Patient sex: F
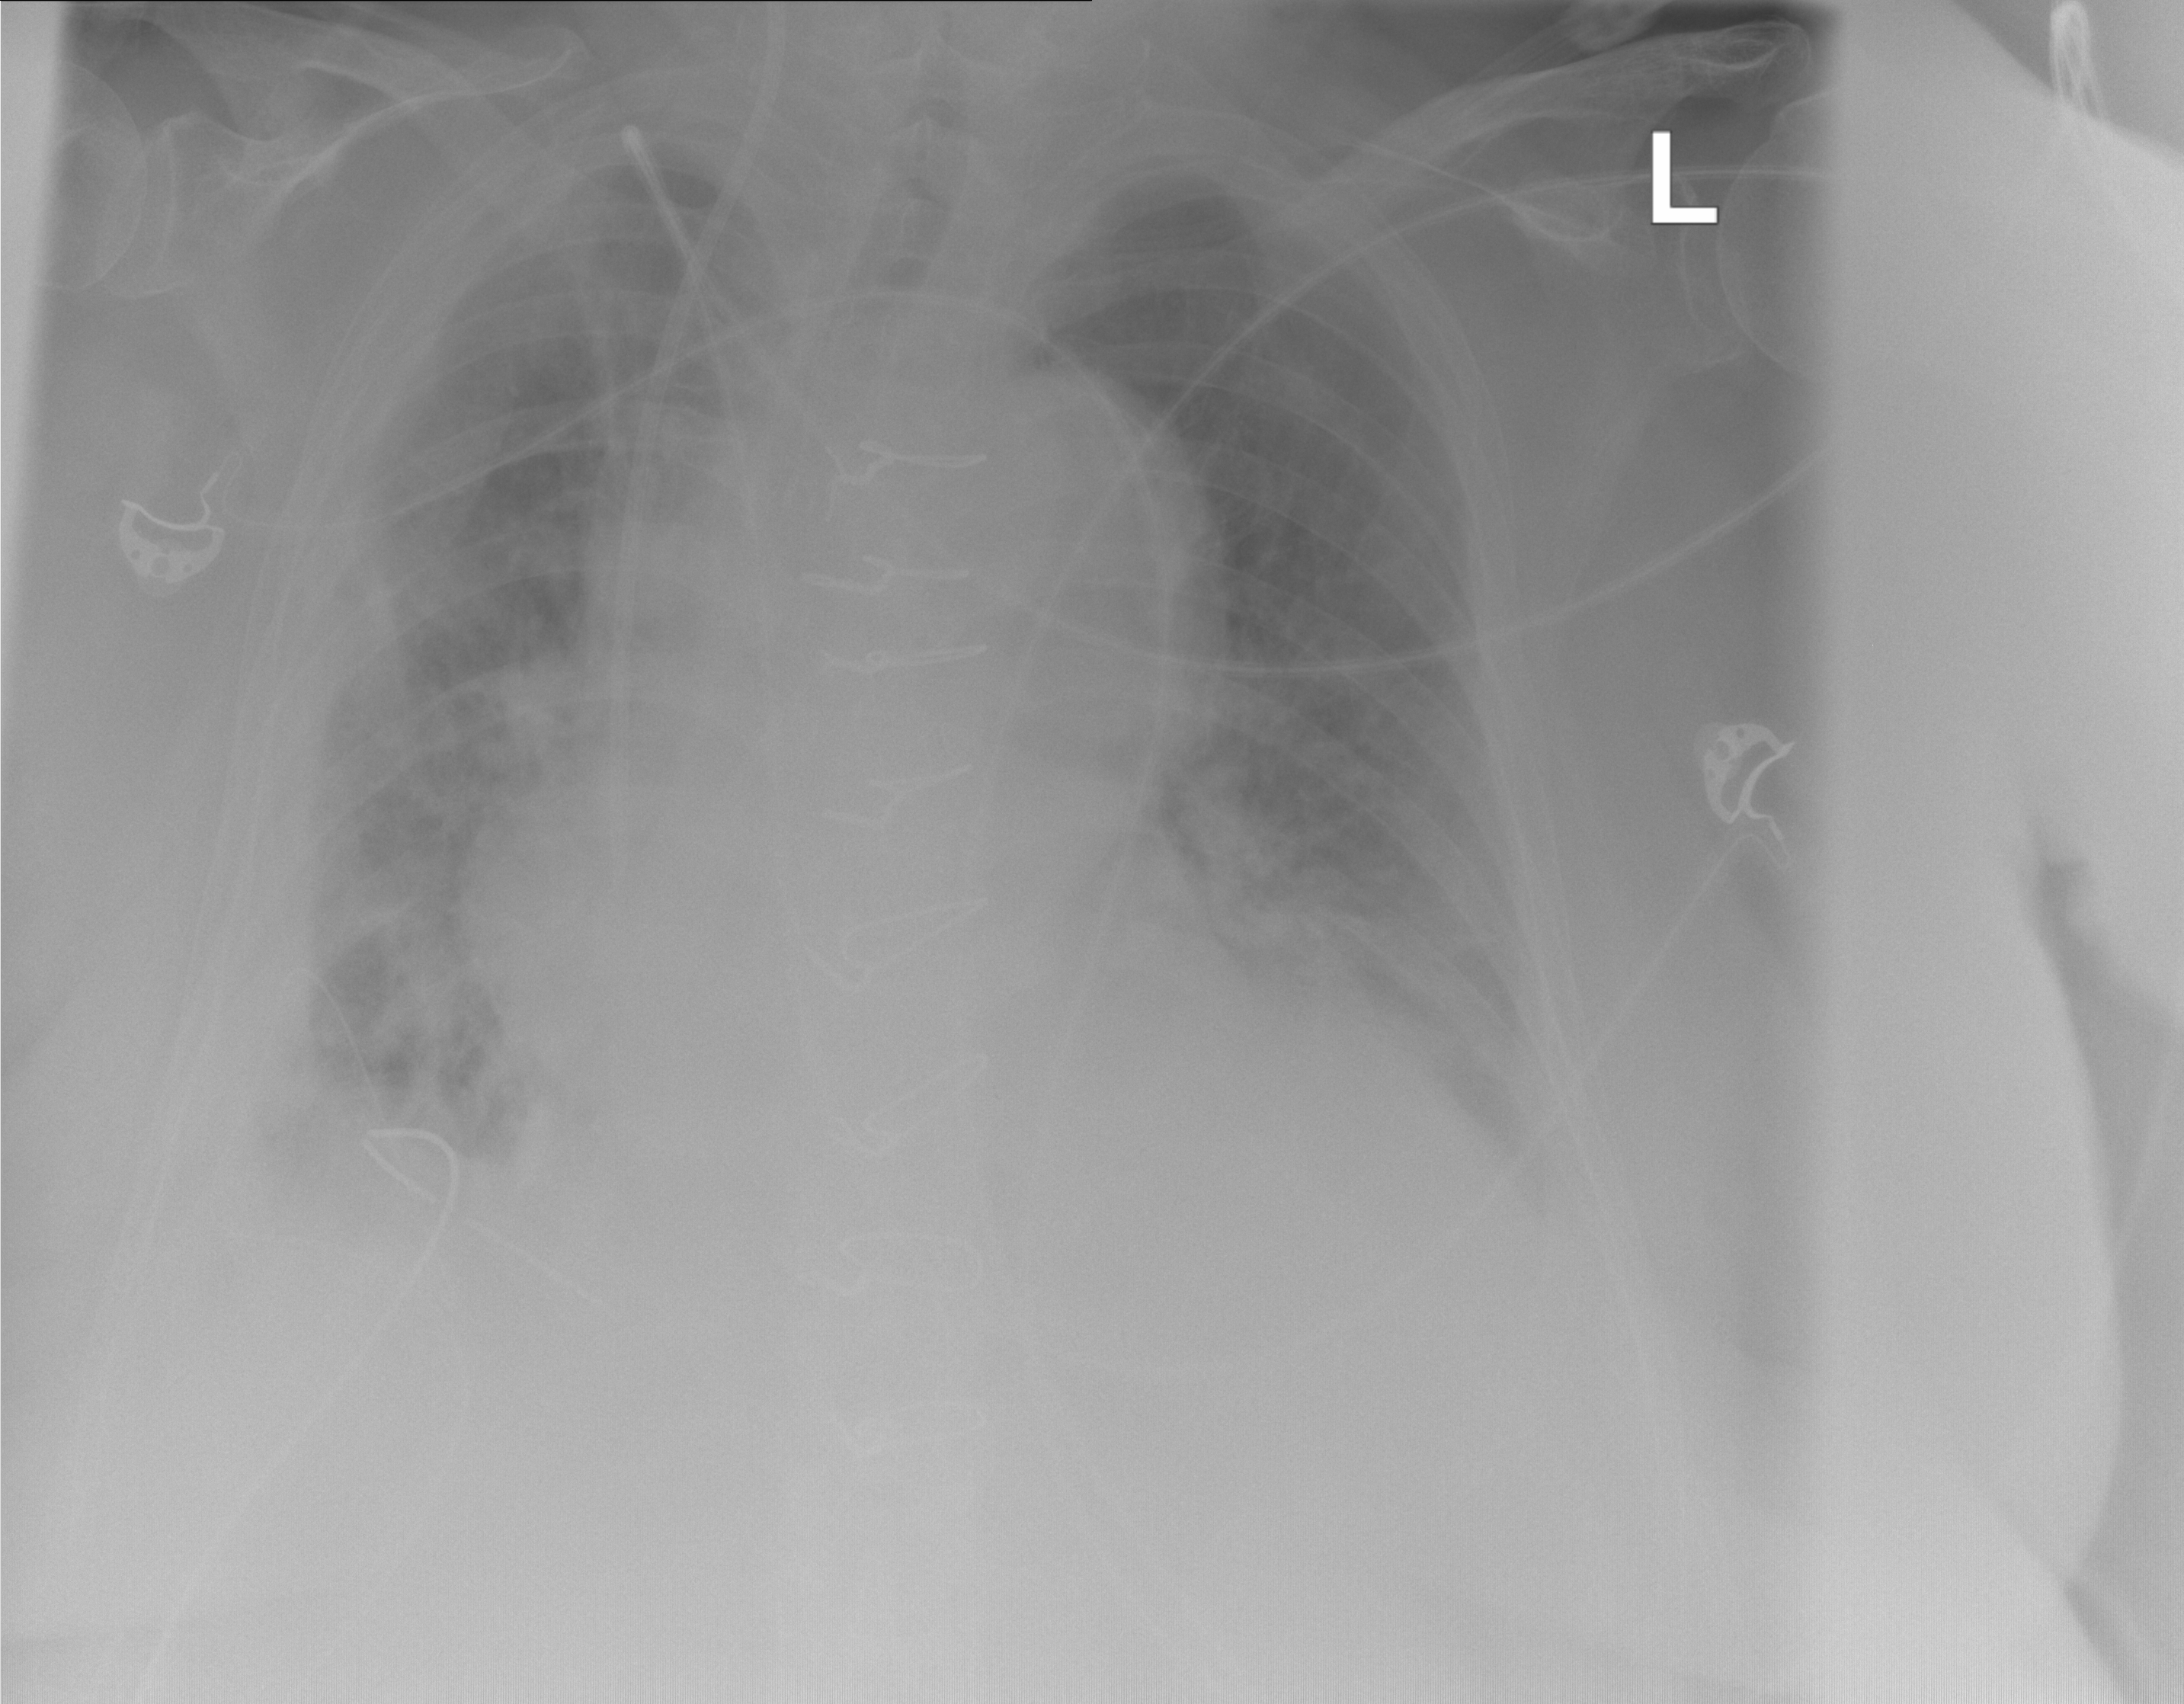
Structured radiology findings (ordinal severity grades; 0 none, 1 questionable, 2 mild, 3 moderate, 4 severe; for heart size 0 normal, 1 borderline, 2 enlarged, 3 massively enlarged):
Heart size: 2
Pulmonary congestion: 2
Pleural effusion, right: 2
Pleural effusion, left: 2
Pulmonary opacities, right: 2
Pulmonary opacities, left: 0
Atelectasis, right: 3
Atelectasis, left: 0